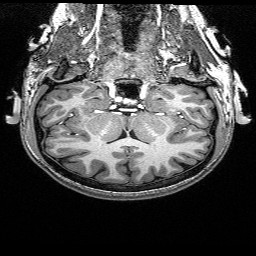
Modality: T1w
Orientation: sagittal